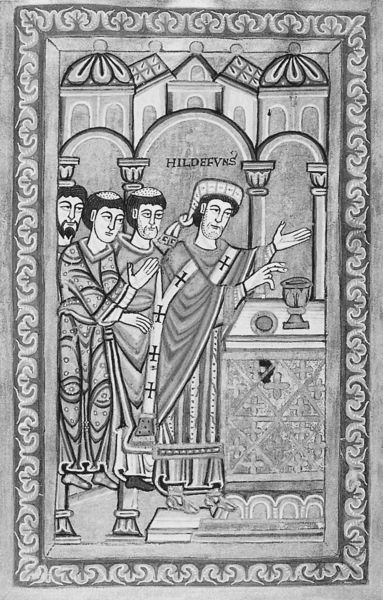
Titel: De virginitate Beatae Mariae
Künstler: Ildefonsus
Institution: Parma, Biblioteca Palatina
Schlagwörter: hand, weiß, menschen, männer, schwarz, säule, säulen, tisch, zeichnung, bart, bibel, rahmen, hände, kirche, kelch, holzschnitt, schrift, schuhe, treppe, arch, arches, architecture, church, cleric, column, columns, hands, hat, men, people, priest, religious, robes, black, figures, interior, painting, robe, table, patterns, picture, tapestry, bögen, gefäß, buch, kloster, dom, seite, wine, gebet, altar, kapitell, buchdruck, buchseite, talar, man, mass, mittelalter, hostie, priester, segen, building, house, houses, roofs, mönche, heilige, abendmahl, pokal, drawing, black and white, frame, ornament, coats, monochrome, sketch, beard, sakral, cross, glass, ikone, handschrift, town, city, human, cape, tonsur, design, dome, jesus, prayer, buildings, gate, bald, monk, monks, pencil, medieval, religion, legs, floral, fingers, chest, christ, crucifix, cup, charcoal, orthodox, christian, plate, oblate, standing, biblical, pray, cabinet, body, border, mural, praying, priests, latin, domes, image, moench, icon, blood, catholic, crosses, chalice, eucharist, host, offering, tonsure, byzantine, beards, goblet, bread, illuminated manuscript, panel, apostles, worship, stole, okone, hildefuns, communion, grail, hildegund, peope, four men, chtholic, hildevns, huamns, rs, hildefvns, hovering, hidlefvns, carpt, graile, shaved heads, behold, skufia, wafer, 교회에서 예배를 드리고 있는 사진, 교황에게 인사하고 있는사진, hildenfuns, rith